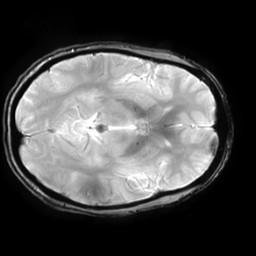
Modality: T2starw
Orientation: axial
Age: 37
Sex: female
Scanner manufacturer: ge
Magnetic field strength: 3 T
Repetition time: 0.65 s
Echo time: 0.02 s